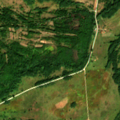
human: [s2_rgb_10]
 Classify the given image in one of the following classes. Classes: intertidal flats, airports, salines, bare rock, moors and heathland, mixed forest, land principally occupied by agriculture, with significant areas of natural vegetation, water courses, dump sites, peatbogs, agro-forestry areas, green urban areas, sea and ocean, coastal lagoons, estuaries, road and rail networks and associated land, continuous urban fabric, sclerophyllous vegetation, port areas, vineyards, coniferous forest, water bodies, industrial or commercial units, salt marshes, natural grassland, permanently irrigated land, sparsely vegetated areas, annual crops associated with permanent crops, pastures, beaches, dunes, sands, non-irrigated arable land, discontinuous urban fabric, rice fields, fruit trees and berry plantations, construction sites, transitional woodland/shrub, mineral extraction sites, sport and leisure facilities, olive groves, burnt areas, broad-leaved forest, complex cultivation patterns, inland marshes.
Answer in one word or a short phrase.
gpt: pastures, complex cultivation patterns, broad-leaved forest